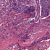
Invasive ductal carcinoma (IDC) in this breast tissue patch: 0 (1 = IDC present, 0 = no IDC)